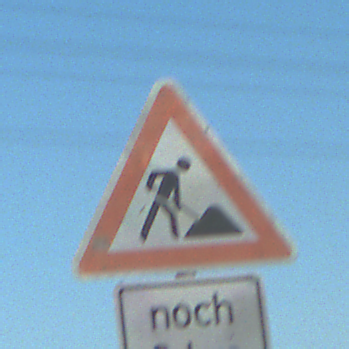
Verkehrszeichen: Arbeitsstelle
Zusatzzeichen unten: LaengeEinerStrecke4
Umgebung: Outdoor, RoadRail
Tageszeit: SunriseSunset
Wetter: Clear
Licht: Natural
Jahreszeit: NotSpecified
Kontrast: HighContrast